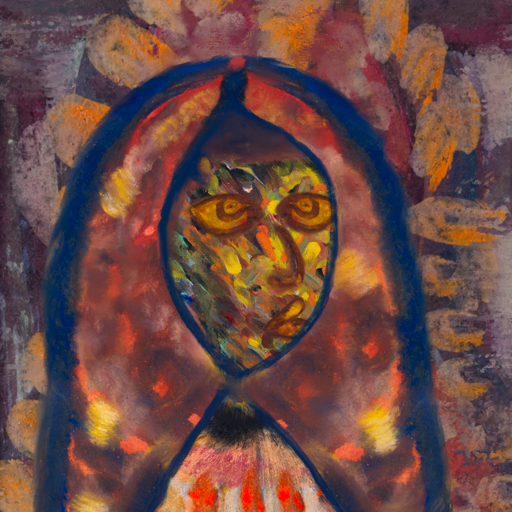
Background: Doll, Head And Neck Side: An_Impression, Face Side: Comrade, Bust: Childish, Hair Side: Blank, Head Accessory: Mother_And_Son_Mother_Scarf, Second Necklace: Blank, Necklace: Blank, Baby: Blank